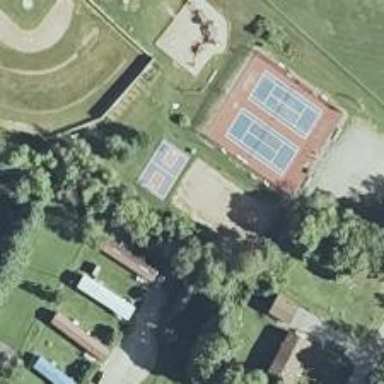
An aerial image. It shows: Tennis court on the leisure land pitch.